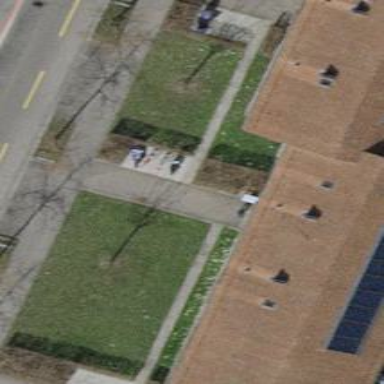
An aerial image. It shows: Footway made of paving stones.